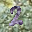
Label: 2